Question: I am using Jquery full calender Resource view for scheduling purpose and Is working fine (as expected) but it create some problem in chrome.

you can clearly see that on 18th and 19th the event time are same but it display event in wrong sequence.
Plz... help me to solve out this.
Here is some gson data from my database.
'''
{"allDay":"false","color":"","end":"2013-12-18T00:00","resource":10,"start":"2013-12-18T00:00","title":"01:00 to 08:00","__hashCodeCalc":false},
{"allDay":"false","color":"","end":"2013-12-18T00:00","resource":10,"start":"2013-12-18T00:00","title":"09:00 to 21:00","__hashCodeCalc":false},
{"allDay":"false","color":"","end":"2013-12-19T00:00","resource":10,"start":"2013-12-19T00:00","title":"01:00 to 08:00","__hashCodeCalc":false},
{"allDay":"false","color":"","end":"2013-12-19T00:00","resource":10,"start":"2013-12-19T00:00","title":"09:00 to 21:00","__hashCodeCalc":false}
'''
I tried to change the sequence of my gson data but it doesn't make any difference.
This code is properly working in Firefox.
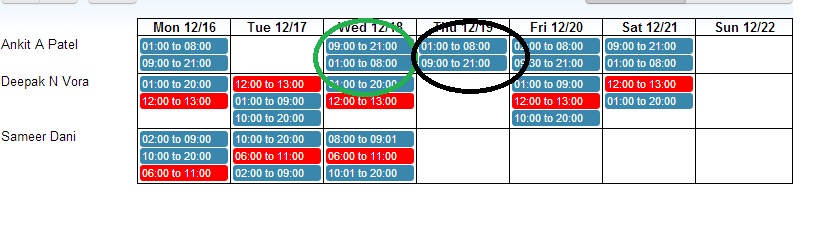
Answer: I found that chrome need the start time. When Making the Event, I simply add a second to each Event in the Data and it working fine
example.
'''
{"allDay":"false","color":"","end":"2013-12-18T00:00:01-05:00","resource":10,"start":"2013-12-18T00:00:01-05:00","title":"01:00 to 08:00","__hashCodeCalc":false},
{"allDay":"false","color":"","end":"2013-12-18T00:00:01-05:00","resource":10,"start":"2013-12-18T00:00:01-05:00","title":"09:00 to 21:00","__hashCodeCalc":false}
'''
Just change the Gson data like this it may help u because it work for me .